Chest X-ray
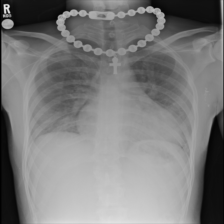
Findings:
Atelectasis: negative
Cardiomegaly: negative
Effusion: negative
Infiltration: negative
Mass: negative
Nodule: negative
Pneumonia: negative
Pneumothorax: negative
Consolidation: negative
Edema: negative
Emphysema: negative
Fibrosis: negative
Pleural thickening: negative
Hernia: negative